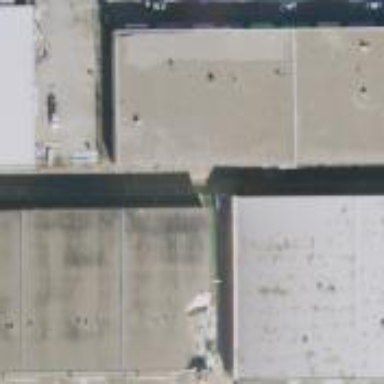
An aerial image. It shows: Warehouse.